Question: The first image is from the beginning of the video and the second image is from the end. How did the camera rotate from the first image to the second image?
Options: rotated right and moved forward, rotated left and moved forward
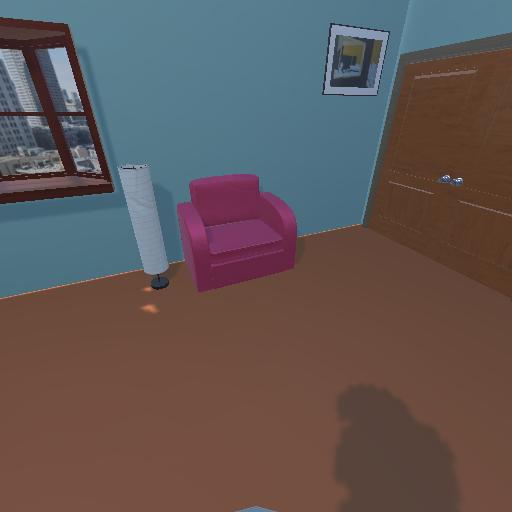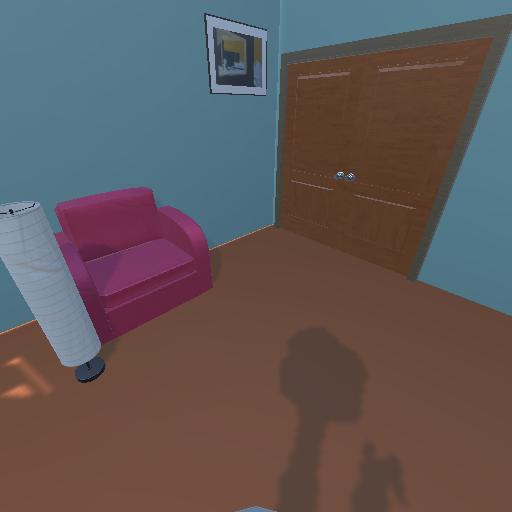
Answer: rotated right and moved forward